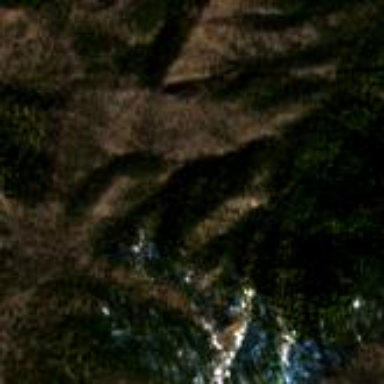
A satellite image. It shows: Forest area.